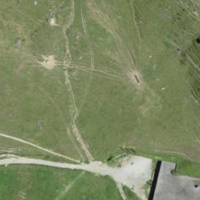
EUNIS habitat code: 26
Species observed at this site:
Pyrrhocorax graculus